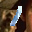
Label: 1